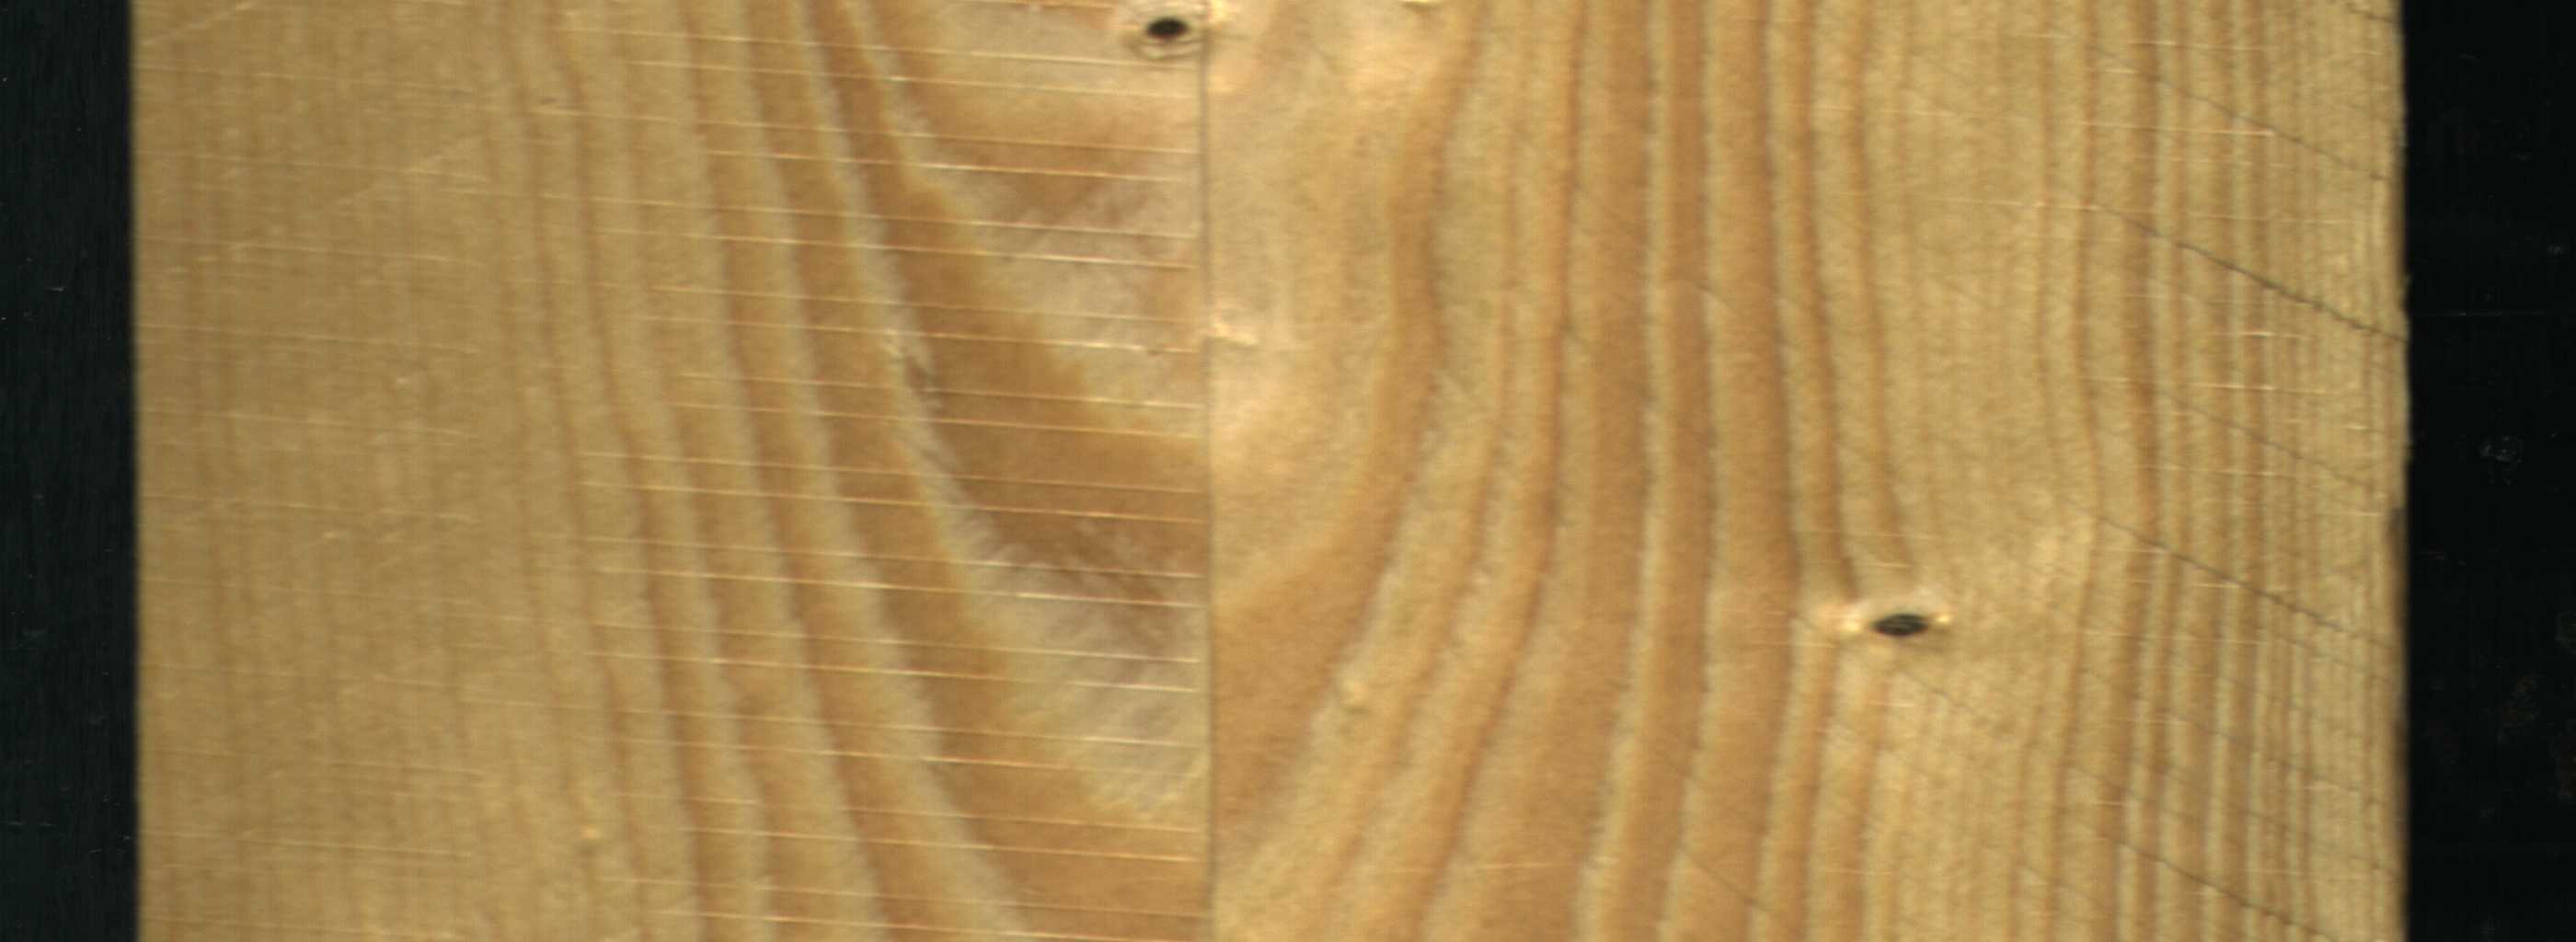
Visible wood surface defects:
Dead_Knot
Dead_Knot